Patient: sex F, age 60
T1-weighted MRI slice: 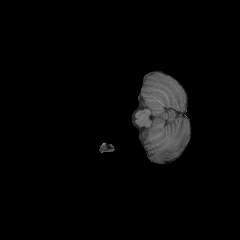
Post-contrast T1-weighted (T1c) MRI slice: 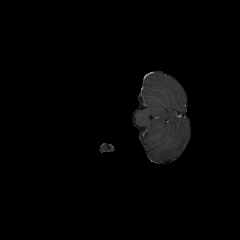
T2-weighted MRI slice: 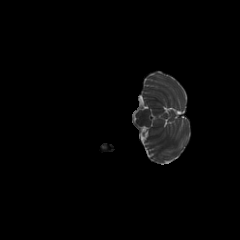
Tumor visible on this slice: no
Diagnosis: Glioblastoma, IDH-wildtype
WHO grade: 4